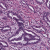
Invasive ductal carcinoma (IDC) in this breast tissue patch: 1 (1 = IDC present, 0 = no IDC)